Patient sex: M
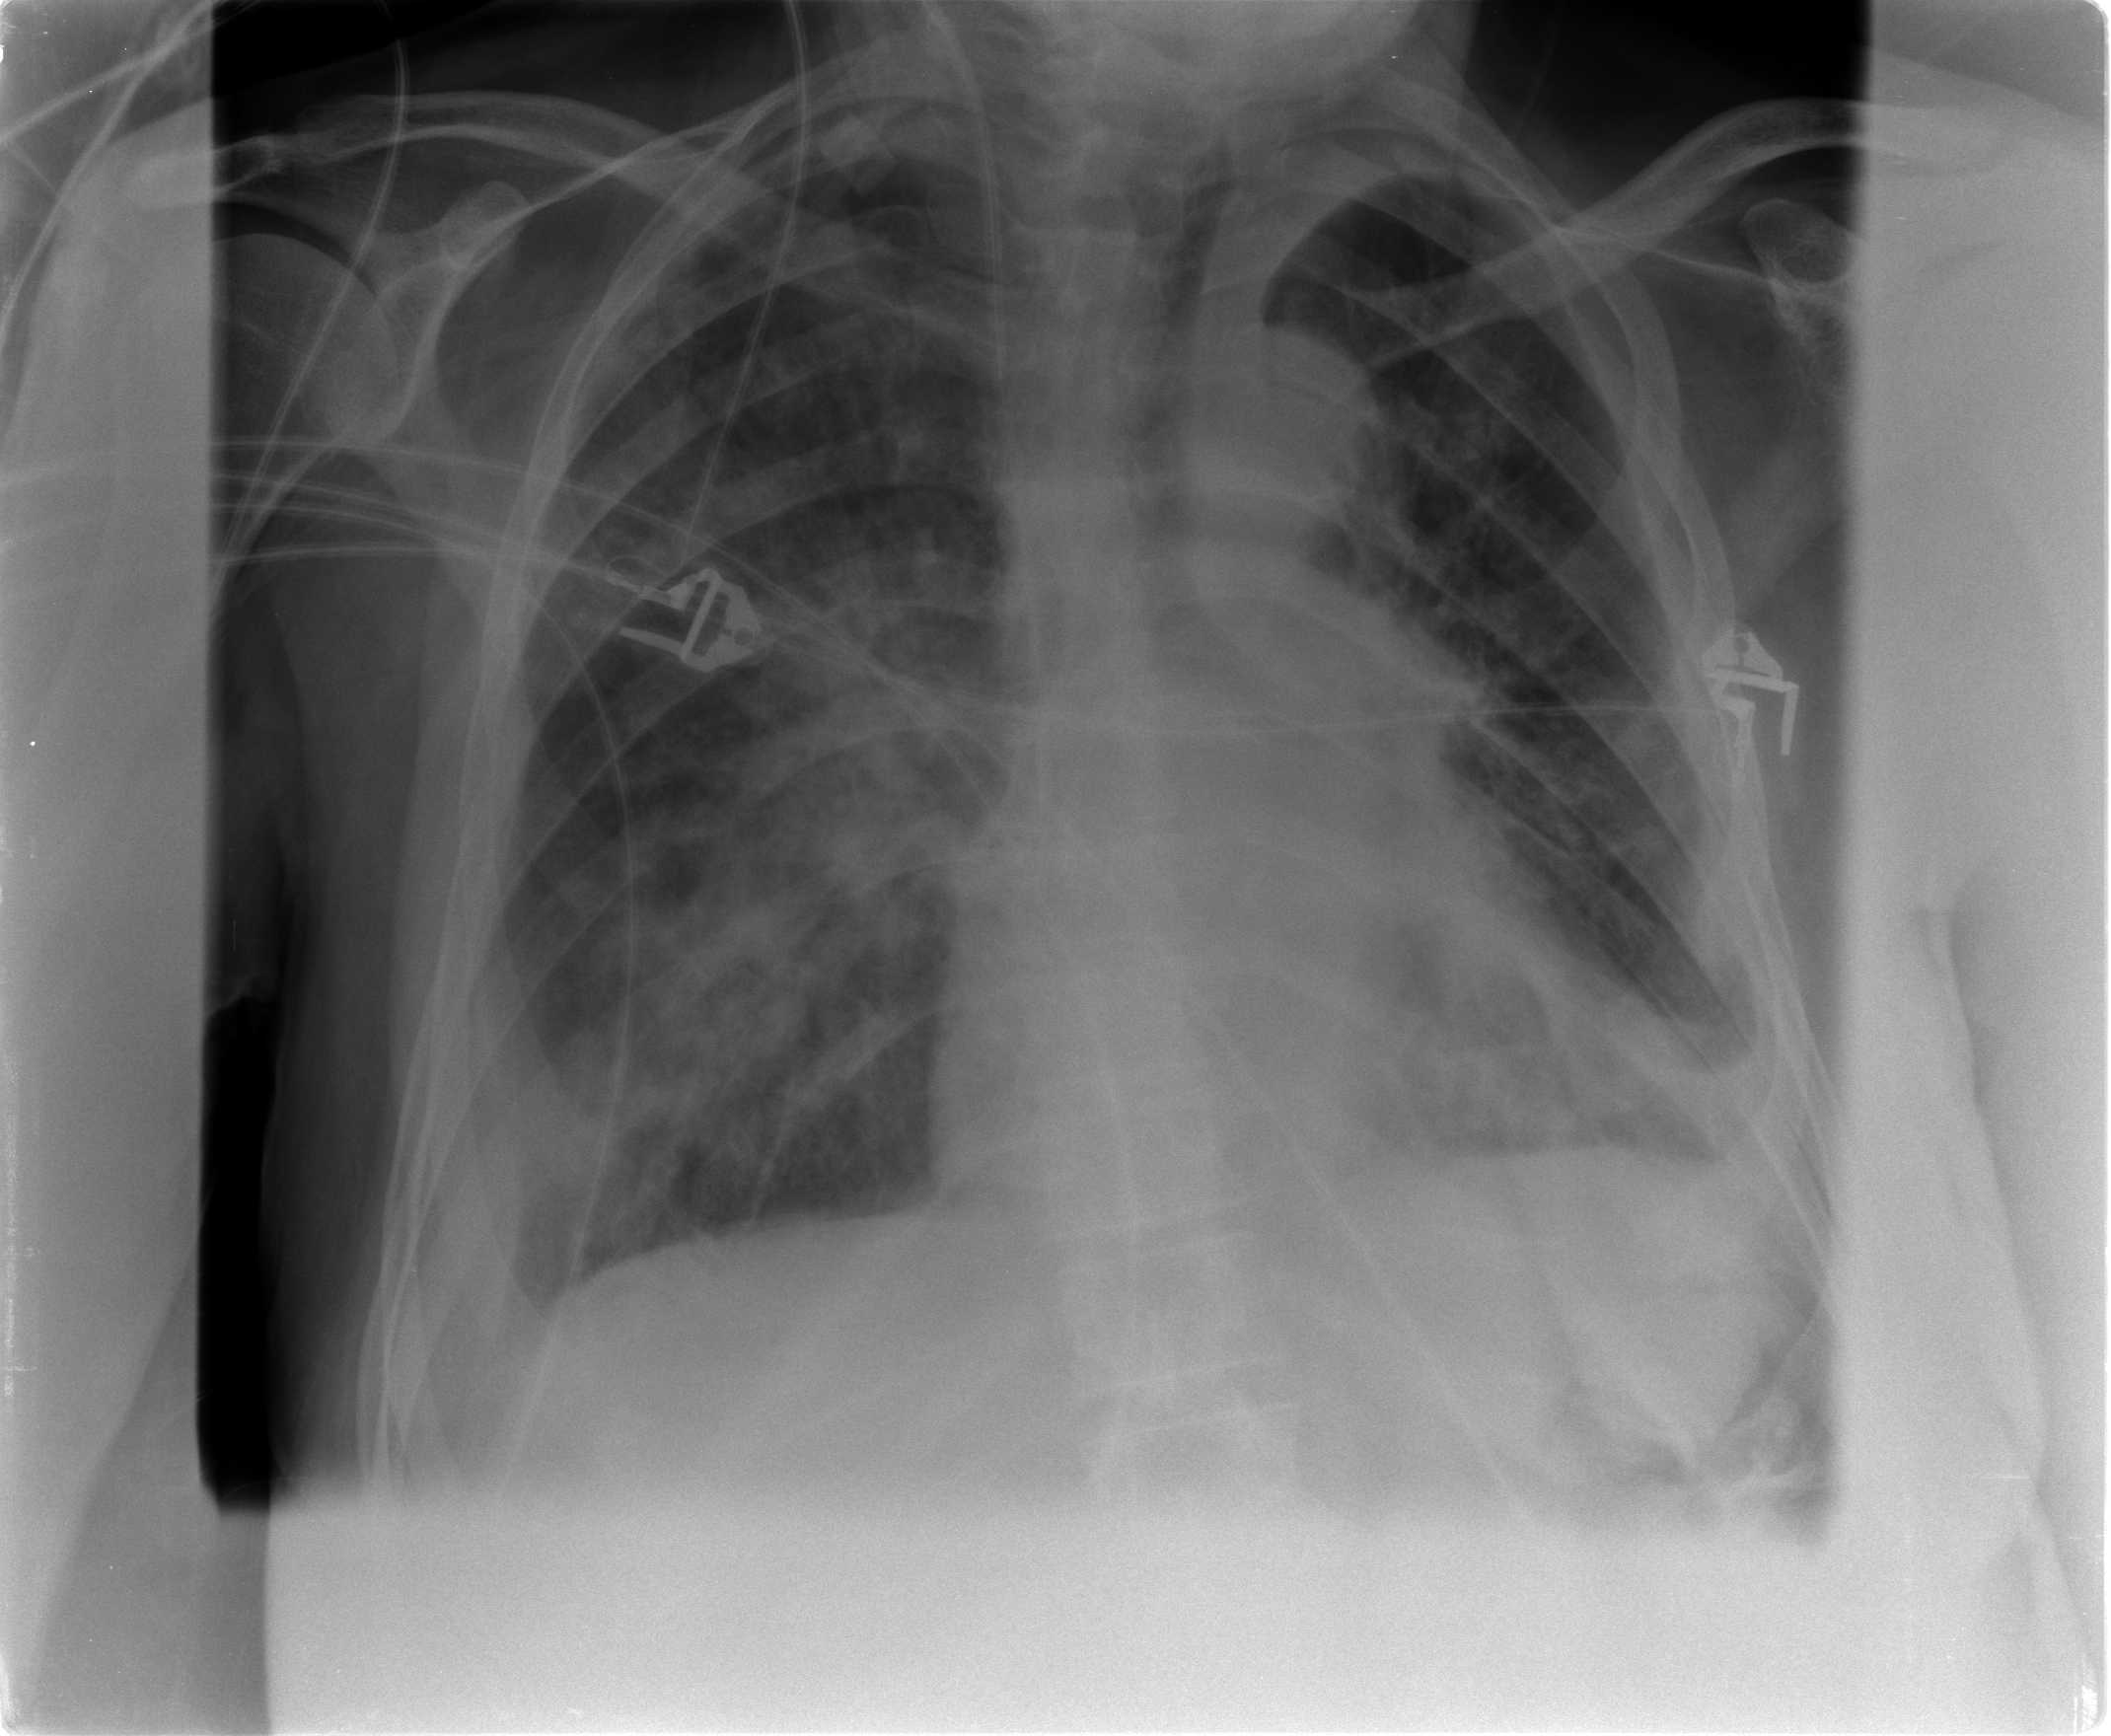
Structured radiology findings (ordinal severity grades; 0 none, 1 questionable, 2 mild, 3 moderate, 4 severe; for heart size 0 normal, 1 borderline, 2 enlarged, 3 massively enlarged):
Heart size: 1
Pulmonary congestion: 1
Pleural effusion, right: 2
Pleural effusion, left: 1
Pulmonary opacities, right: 2
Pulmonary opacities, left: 1
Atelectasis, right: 2
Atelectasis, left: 2